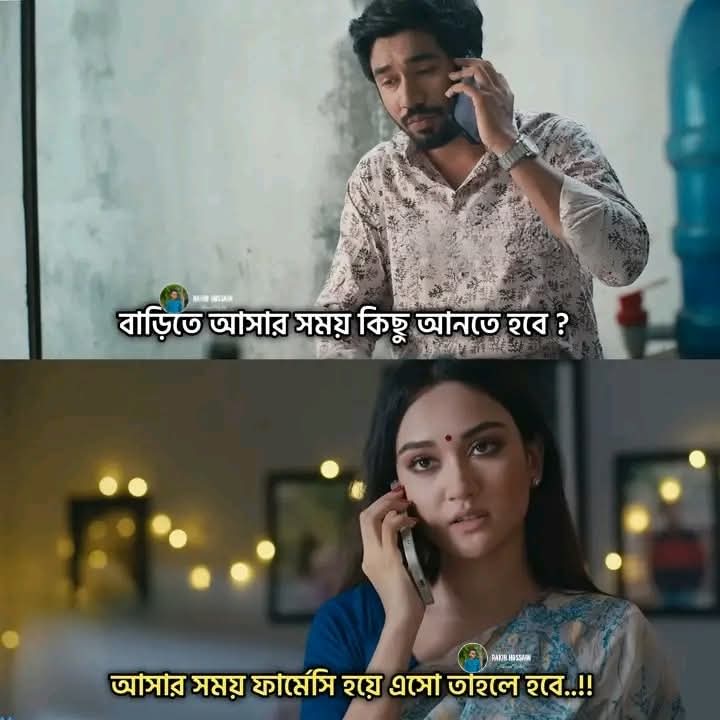
Text: বাড়িতে আসার সময় কিছু আনতে হবে?
আসার সময় ফার্মেসি হয়ে এসো তাহলে হবে..!!
Label: Non Hate